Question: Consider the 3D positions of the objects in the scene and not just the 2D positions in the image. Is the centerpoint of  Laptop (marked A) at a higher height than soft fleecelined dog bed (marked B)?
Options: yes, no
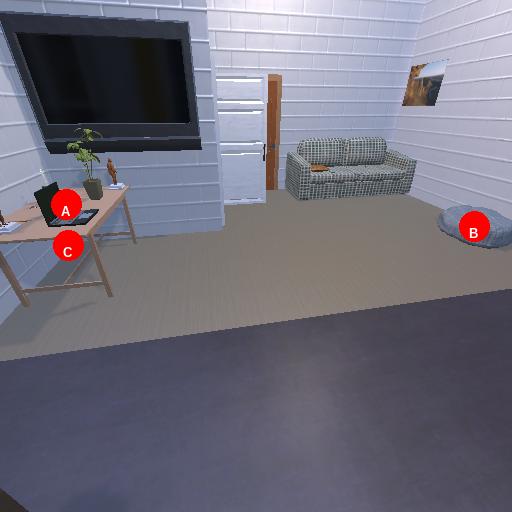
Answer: yes